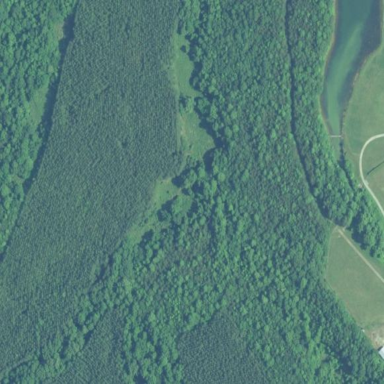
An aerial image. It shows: Beautiful woodland area.